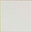
Piece: xx